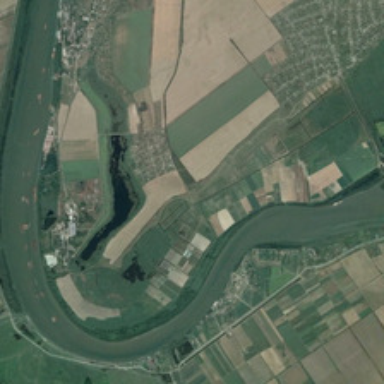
Many farmlands are in two sides of a curved river .